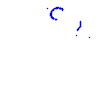
Particle: proton